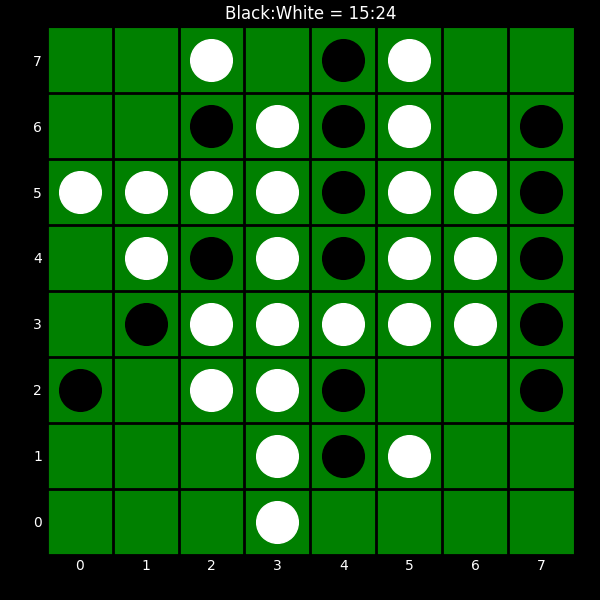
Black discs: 15
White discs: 24